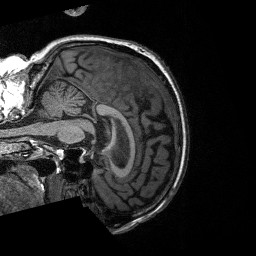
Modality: T1w
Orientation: sagittal
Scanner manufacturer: siemens
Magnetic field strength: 3 T
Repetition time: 2.3 s
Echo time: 0.00226 s